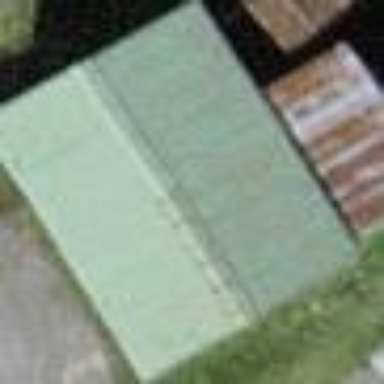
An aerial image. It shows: Shed building with gabled roof.